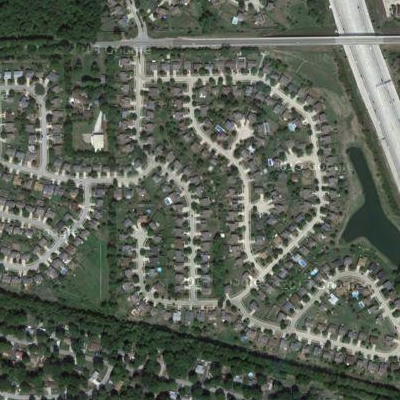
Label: Resident